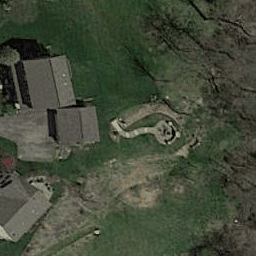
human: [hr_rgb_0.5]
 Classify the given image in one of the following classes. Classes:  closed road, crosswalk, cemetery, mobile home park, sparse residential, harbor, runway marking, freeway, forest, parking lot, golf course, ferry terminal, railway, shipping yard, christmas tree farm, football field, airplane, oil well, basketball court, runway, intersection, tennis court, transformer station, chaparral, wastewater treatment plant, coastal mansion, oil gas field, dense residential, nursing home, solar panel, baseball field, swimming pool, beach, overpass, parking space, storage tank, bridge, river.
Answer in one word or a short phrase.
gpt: sparse residential